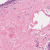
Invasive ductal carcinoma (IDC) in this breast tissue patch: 0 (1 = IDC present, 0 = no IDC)